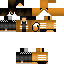
A female human skin with dark skin, wearing brown long hair dressed in a gold hoodie and brown pants, featuring a closed mouth.